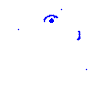
Particle: pion